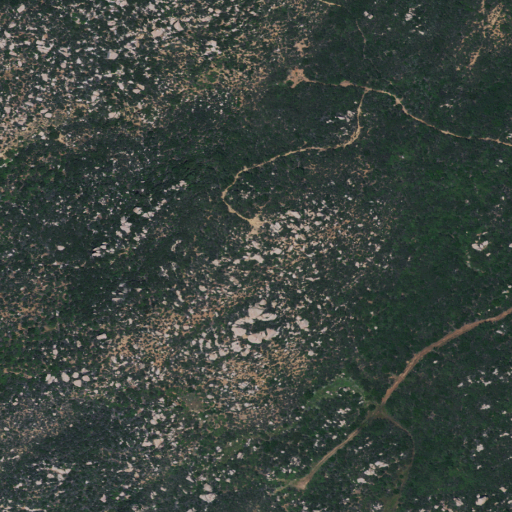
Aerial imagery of mountain in California named Old Rocky Peak containing only shrub